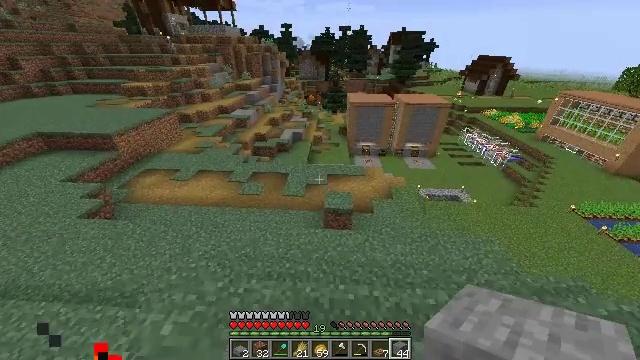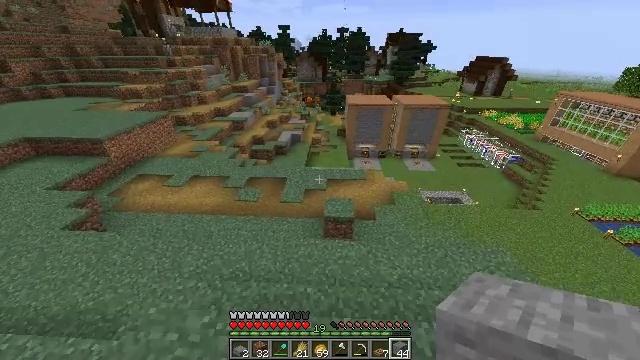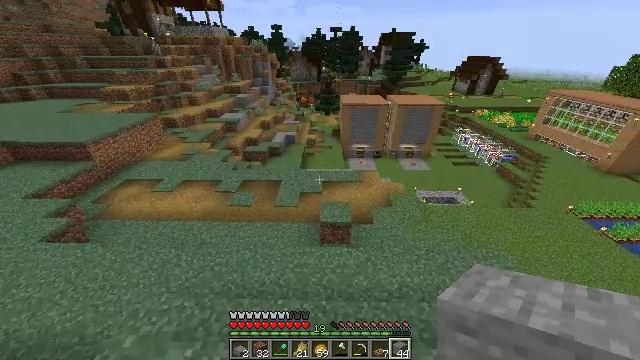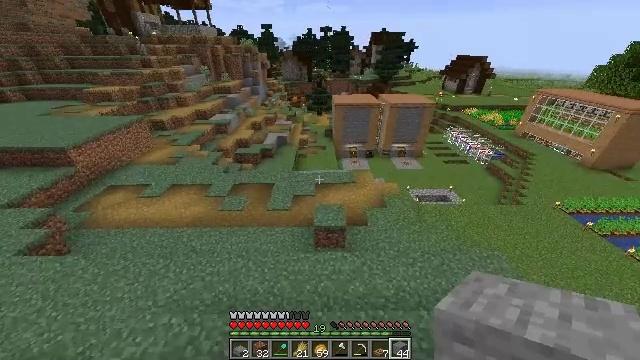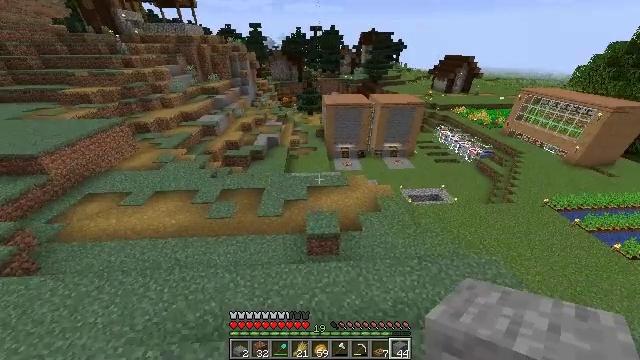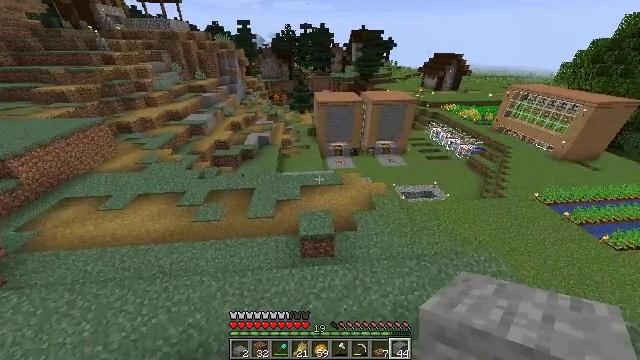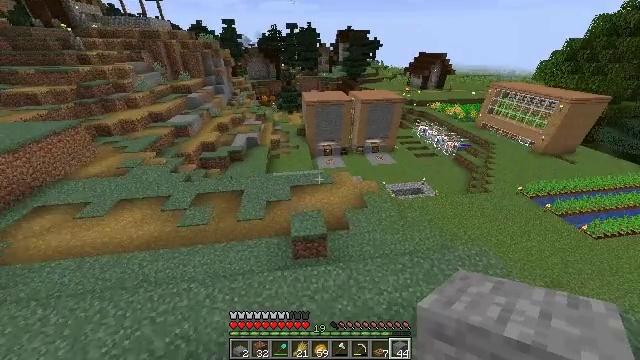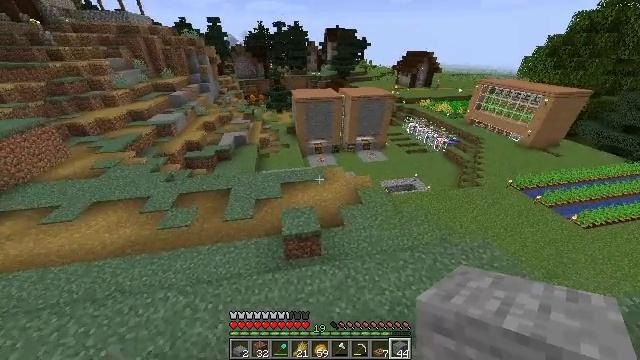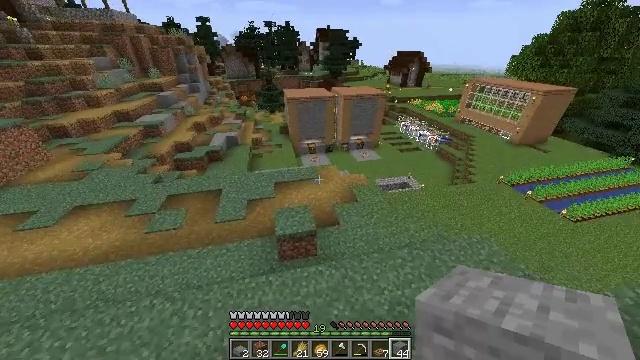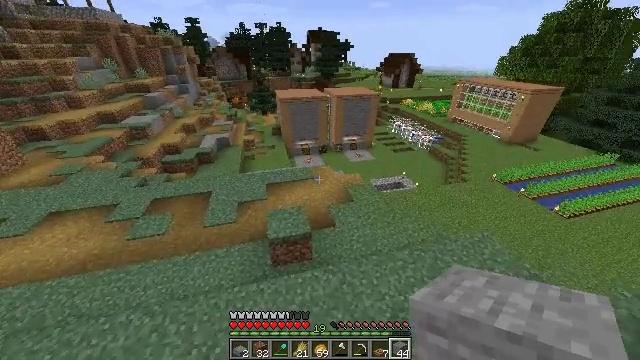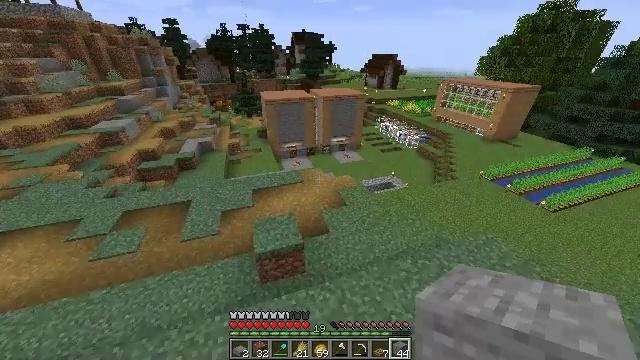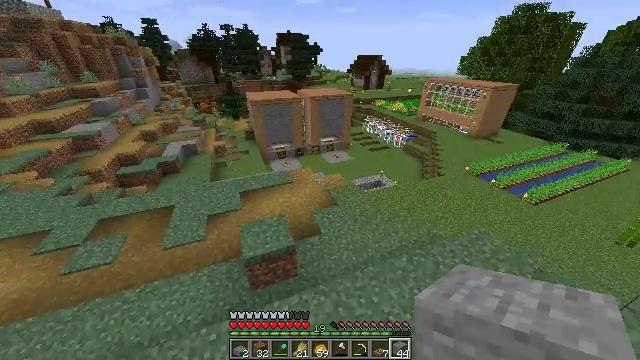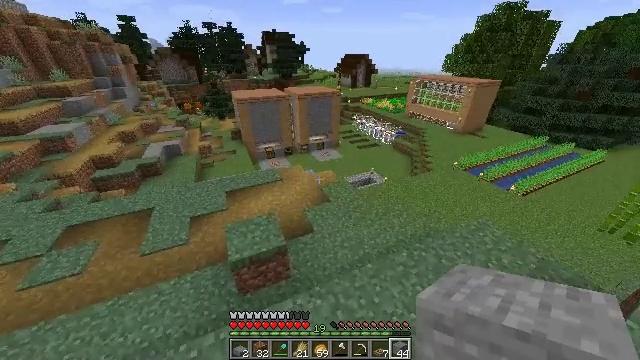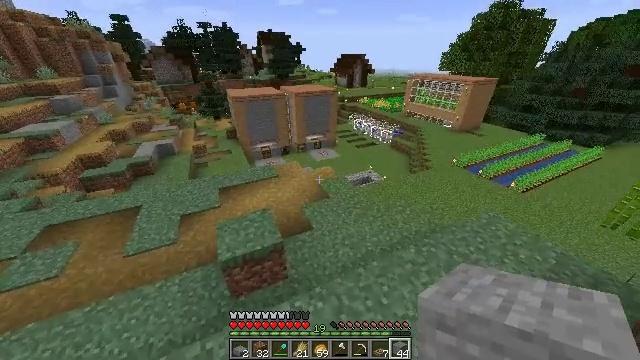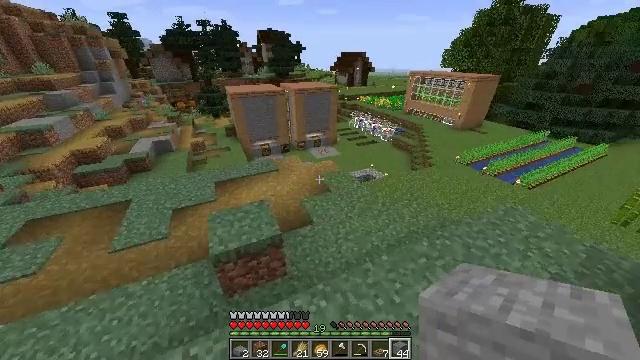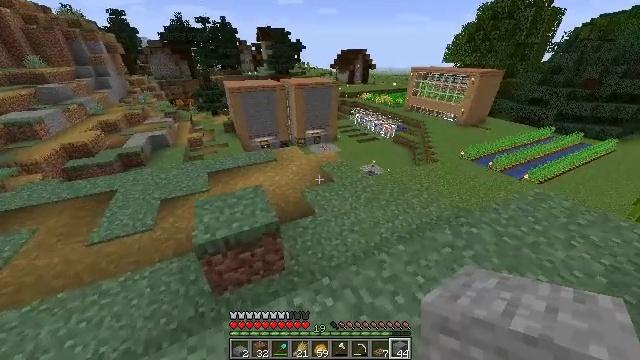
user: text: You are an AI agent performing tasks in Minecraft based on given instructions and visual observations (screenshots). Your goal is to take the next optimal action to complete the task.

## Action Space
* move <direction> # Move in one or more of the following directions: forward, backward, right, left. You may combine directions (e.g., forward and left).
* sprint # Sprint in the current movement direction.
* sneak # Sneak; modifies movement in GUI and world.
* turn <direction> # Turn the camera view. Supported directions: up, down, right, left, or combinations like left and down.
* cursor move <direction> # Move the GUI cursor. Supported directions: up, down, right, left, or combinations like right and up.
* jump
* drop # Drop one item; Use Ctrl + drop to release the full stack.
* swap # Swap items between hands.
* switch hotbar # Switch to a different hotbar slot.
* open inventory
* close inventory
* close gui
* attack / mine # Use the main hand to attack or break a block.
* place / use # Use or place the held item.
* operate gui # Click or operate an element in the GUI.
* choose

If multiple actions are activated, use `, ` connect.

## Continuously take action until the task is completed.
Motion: motion action
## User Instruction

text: Use jungle wood planks and sticks to make a jungle sign.
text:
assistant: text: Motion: move forward
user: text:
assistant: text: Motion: move forward, sprint, turn right
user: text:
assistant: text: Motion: move forward, sprint, turn right
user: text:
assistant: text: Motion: move forward, sprint, turn right
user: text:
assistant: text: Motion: move forward, sprint, turn right
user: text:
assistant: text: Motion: move forward, turn right
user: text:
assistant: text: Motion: move forward, turn right
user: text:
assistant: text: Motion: move forward, sprint, turn right
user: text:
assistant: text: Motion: move forward, sprint, turn right
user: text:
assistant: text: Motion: move forward, sprint, turn right
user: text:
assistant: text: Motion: move forward, sprint, turn right
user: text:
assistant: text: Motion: move forward, sprint, turn right
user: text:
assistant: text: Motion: move forward
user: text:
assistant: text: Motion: move forward
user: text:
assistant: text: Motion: move forward
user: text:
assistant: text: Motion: move forward
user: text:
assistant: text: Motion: move forward, jump
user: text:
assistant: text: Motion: move forward, jump
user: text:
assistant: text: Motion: move forward, jump
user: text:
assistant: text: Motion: move forward, jump
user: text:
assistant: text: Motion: move forward, jump
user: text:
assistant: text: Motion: move forward, turn left, jump
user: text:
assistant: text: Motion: move forward, turn left
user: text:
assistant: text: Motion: move forward and move right, turn left
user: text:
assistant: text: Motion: move forward and move right, turn left
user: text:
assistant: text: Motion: move forward and move right, sprint
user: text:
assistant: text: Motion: move forward and move right, sprint
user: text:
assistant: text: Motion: move forward, sprint
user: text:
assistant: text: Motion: move forward, sprint
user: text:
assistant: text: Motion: move forward, sprint